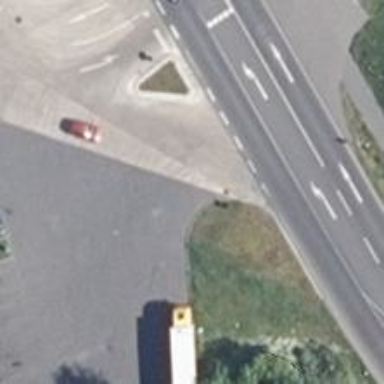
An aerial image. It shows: Asphalt service road.